Chest X-ray:
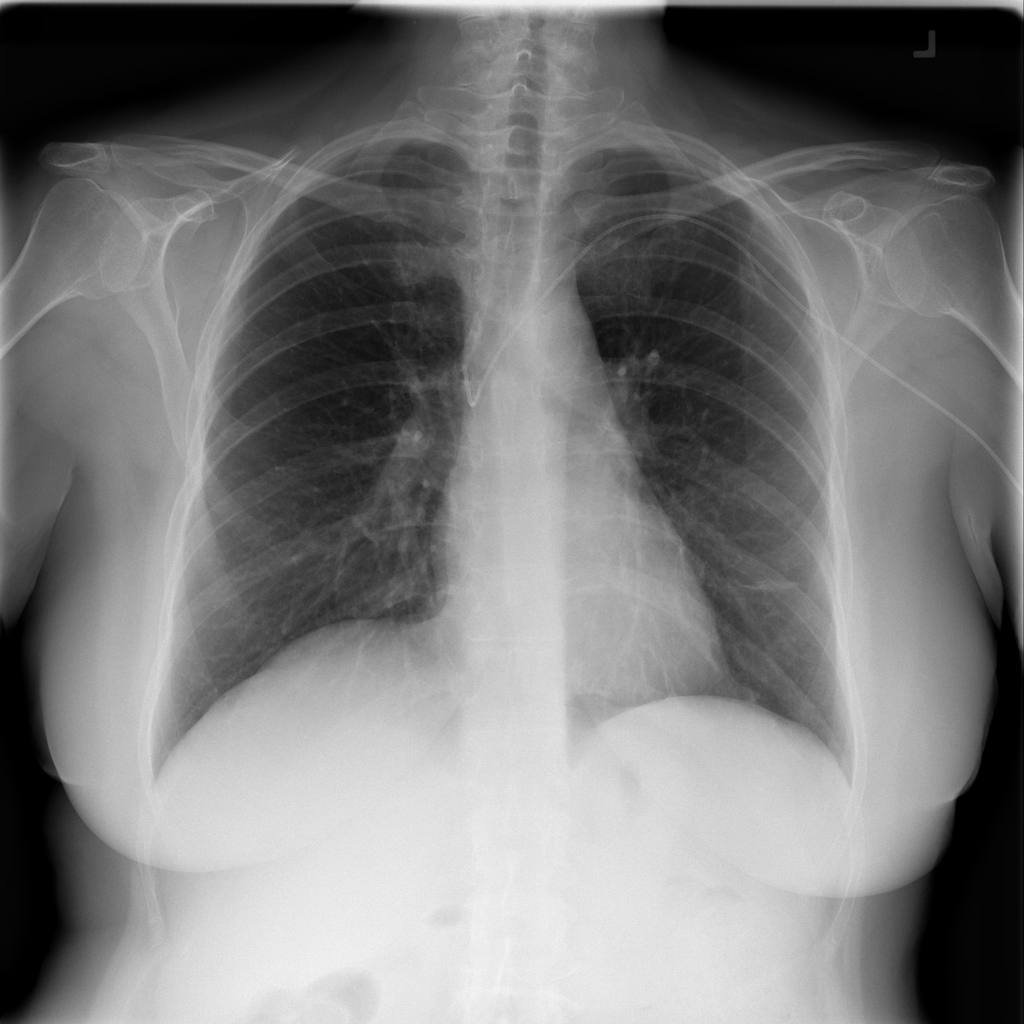
Findings: Fibrosis
No abnormal finding: no